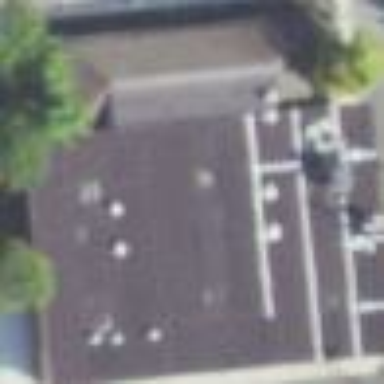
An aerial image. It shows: Public library with flat black roof. The building itself has tan color.